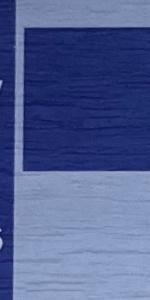
Label: Empty